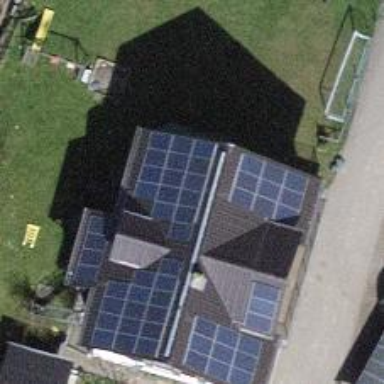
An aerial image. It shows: Solar power generator using photovoltaic panels.